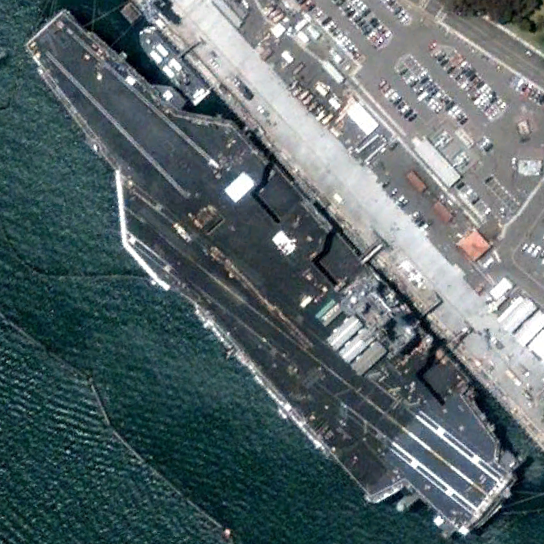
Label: Nimitz-class_aircraft_carrier